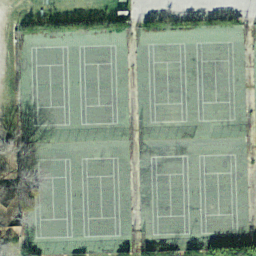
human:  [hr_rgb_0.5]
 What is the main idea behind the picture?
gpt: tennis court